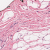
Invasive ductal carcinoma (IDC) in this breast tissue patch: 0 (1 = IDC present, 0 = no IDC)